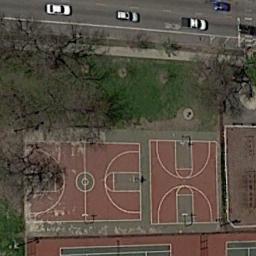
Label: basketball_court